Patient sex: M
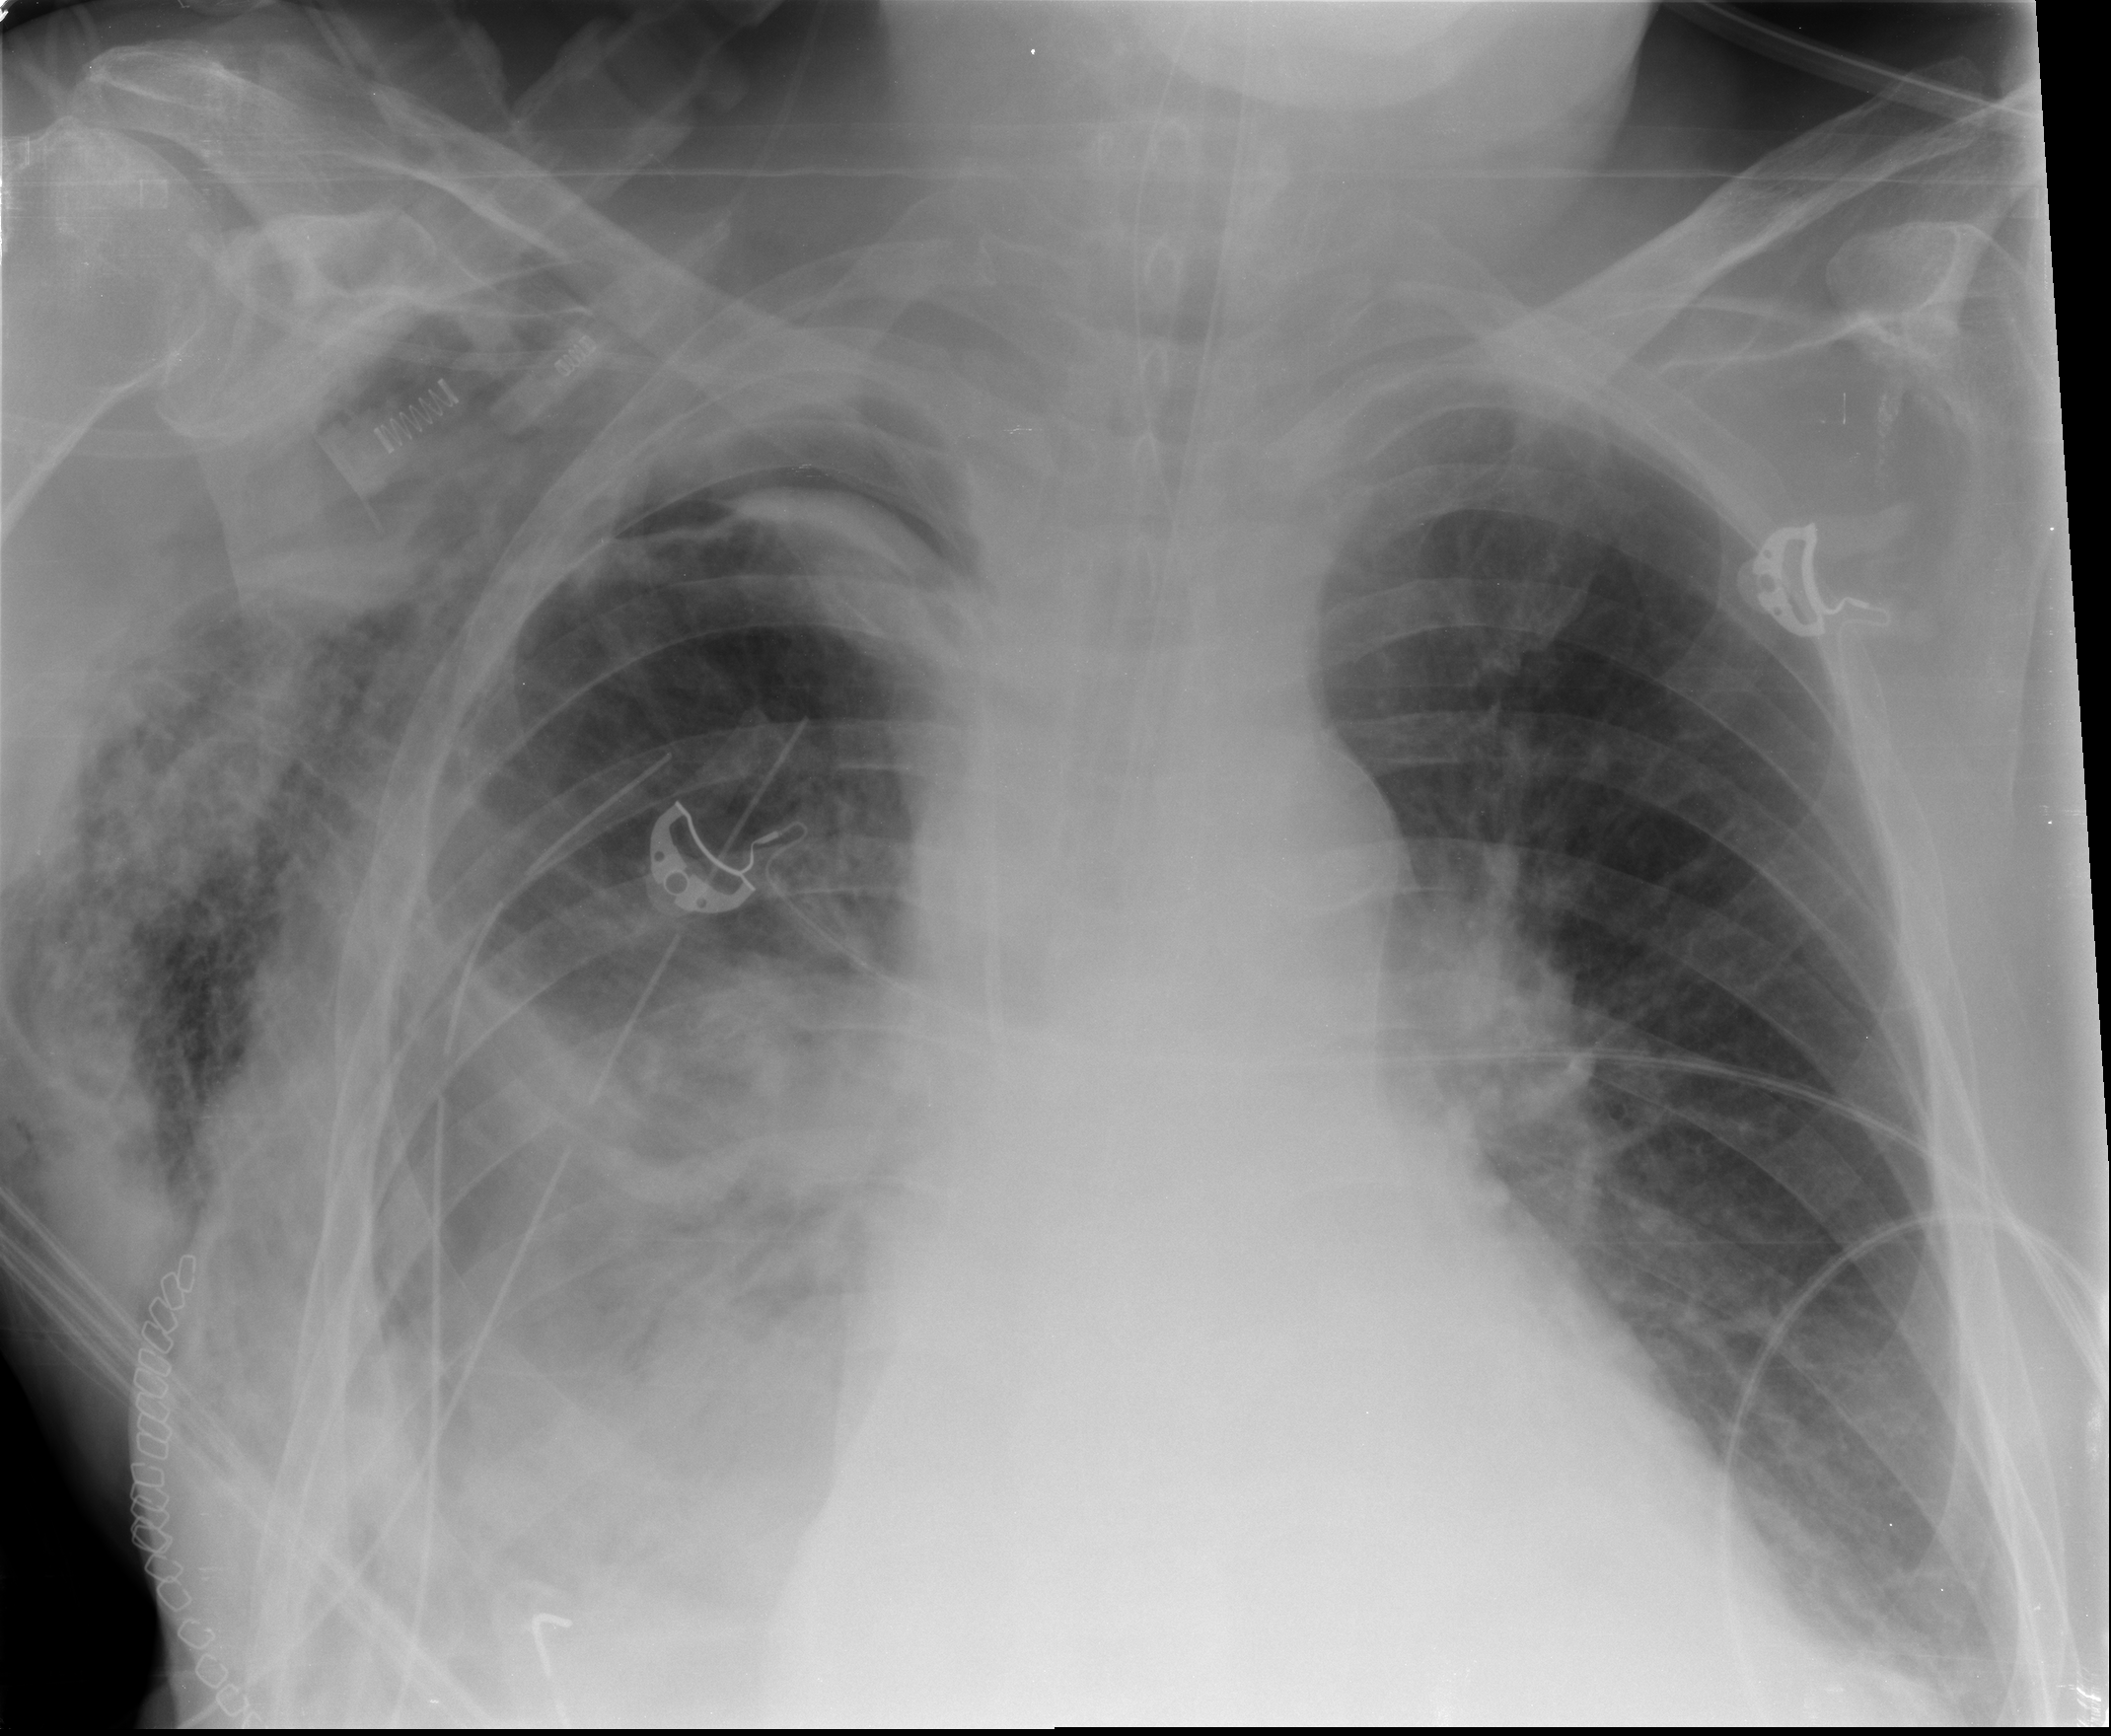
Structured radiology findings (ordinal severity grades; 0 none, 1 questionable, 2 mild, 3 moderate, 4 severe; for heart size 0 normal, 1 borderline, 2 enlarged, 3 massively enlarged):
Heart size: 2
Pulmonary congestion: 2
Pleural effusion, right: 3
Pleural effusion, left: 0
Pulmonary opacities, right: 2
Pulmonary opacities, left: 0
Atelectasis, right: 3
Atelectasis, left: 2